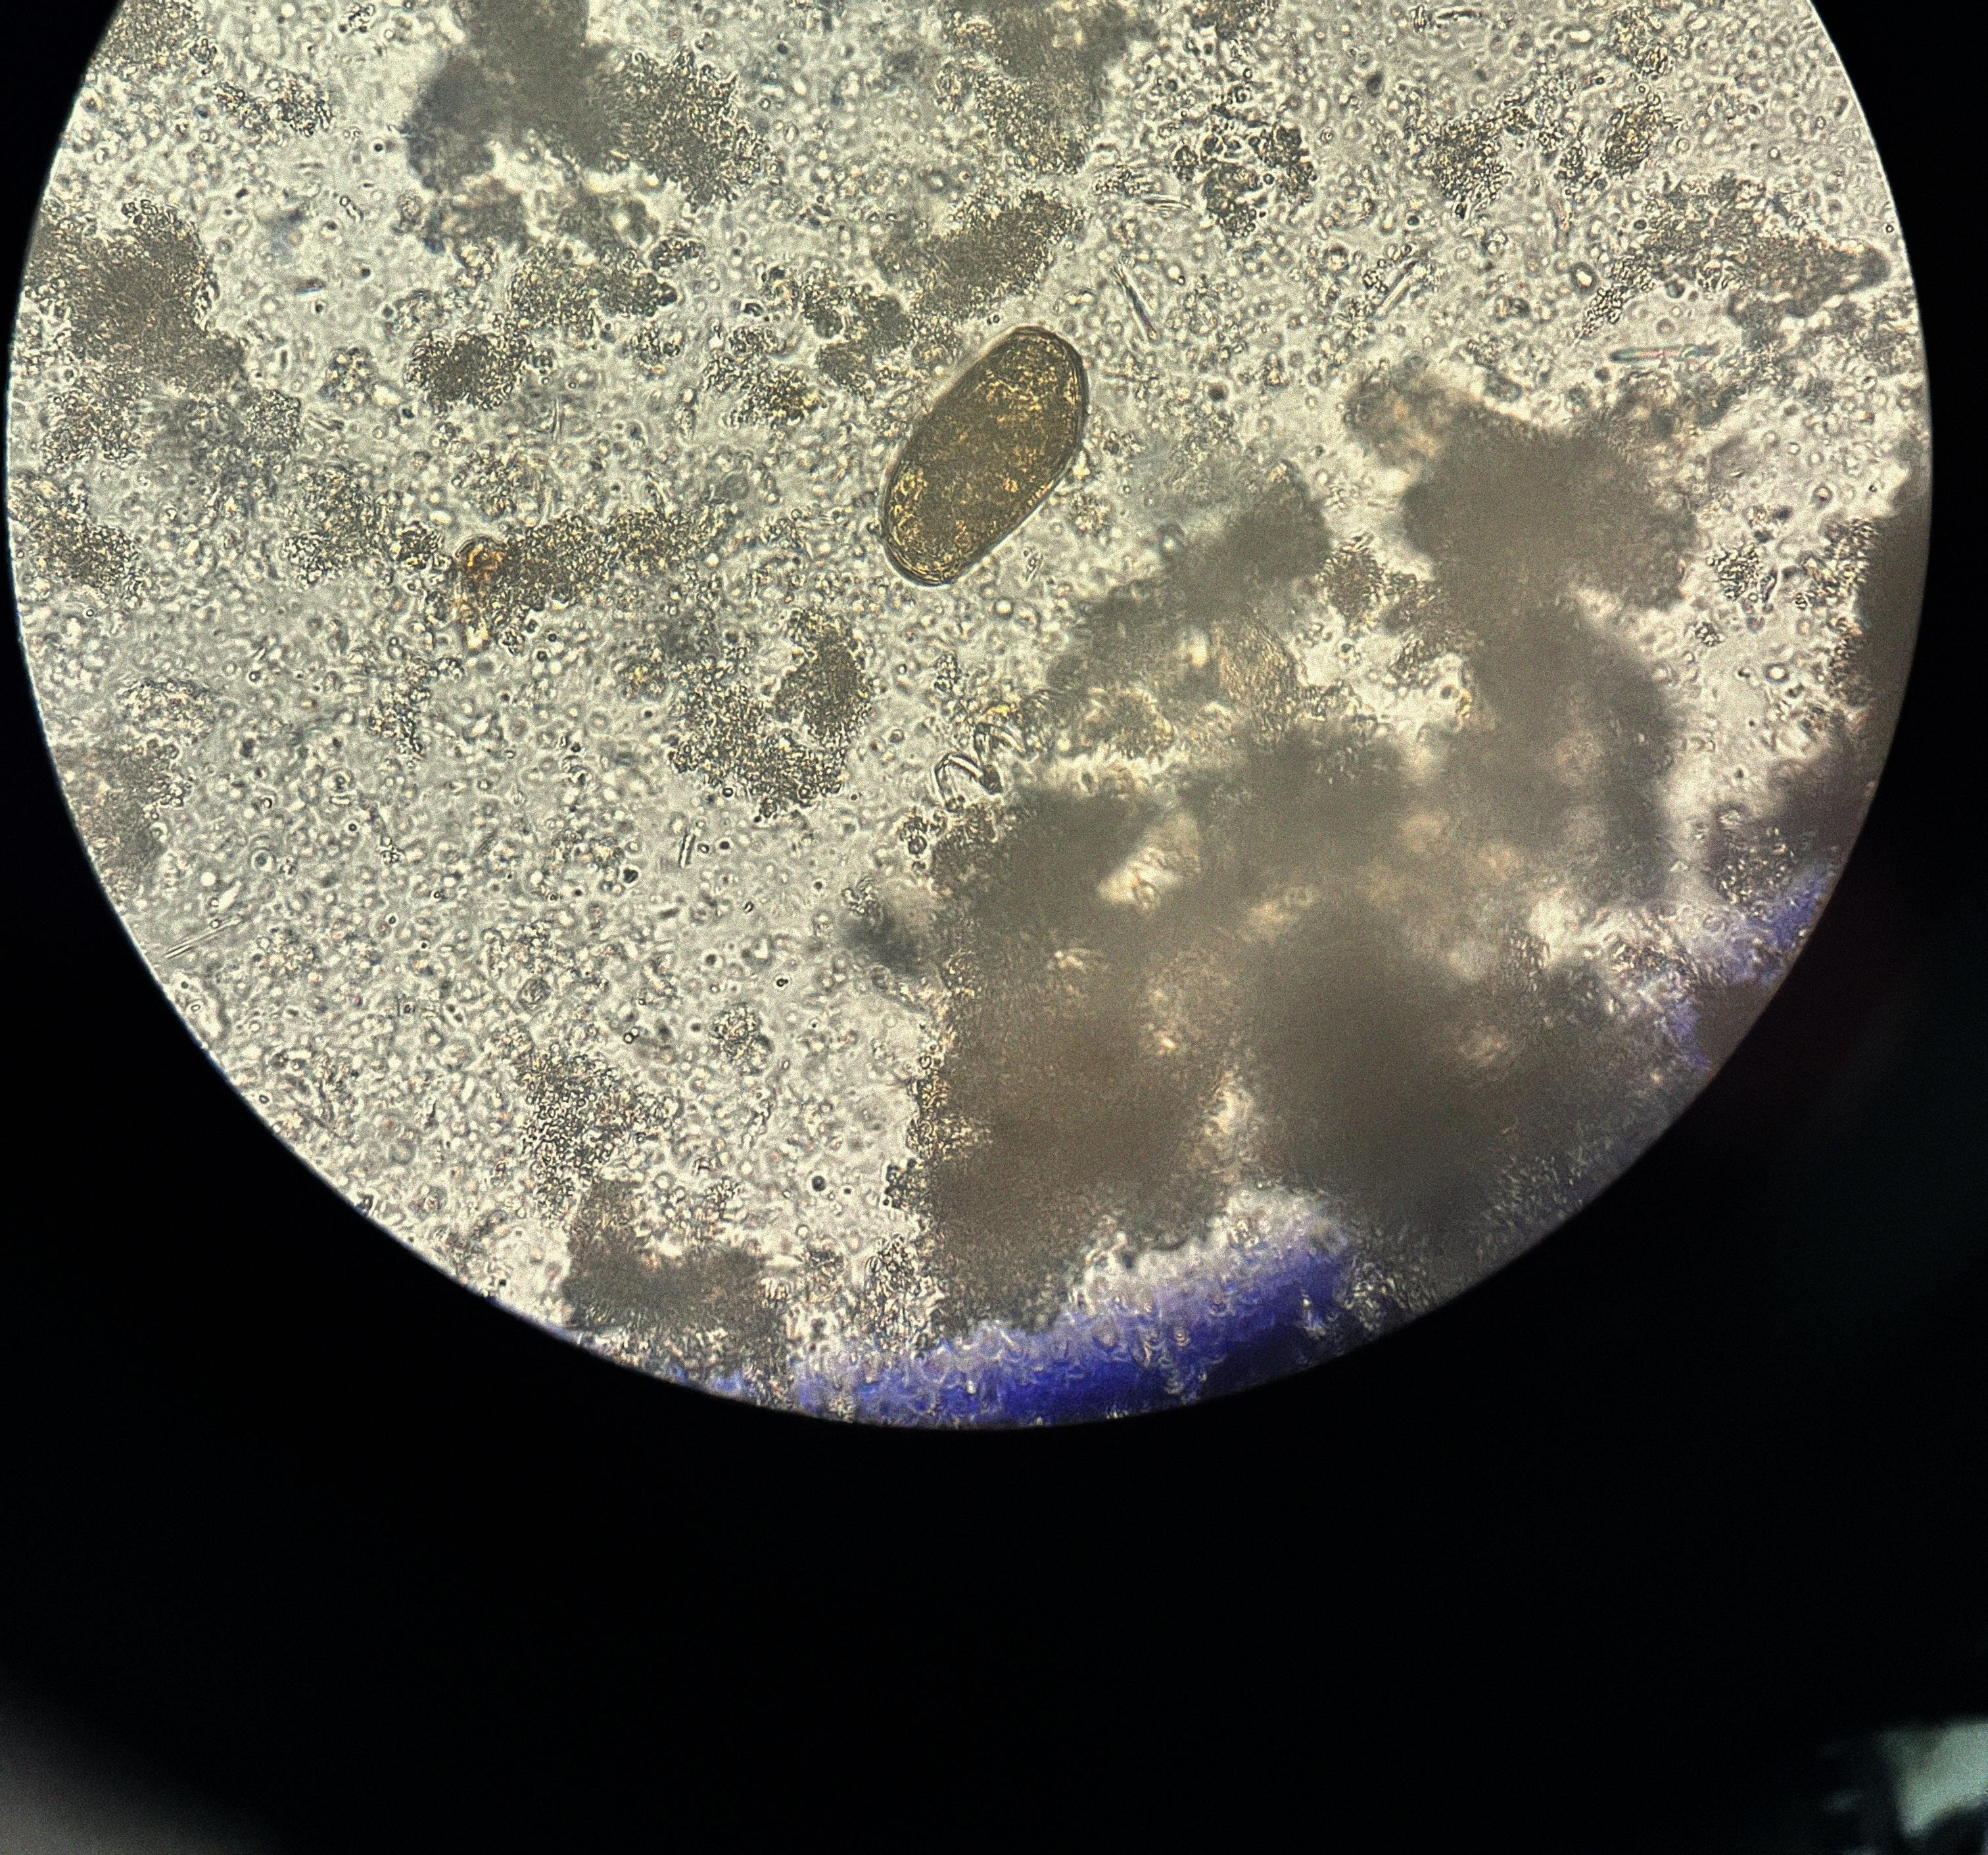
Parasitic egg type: Paragonimus spp